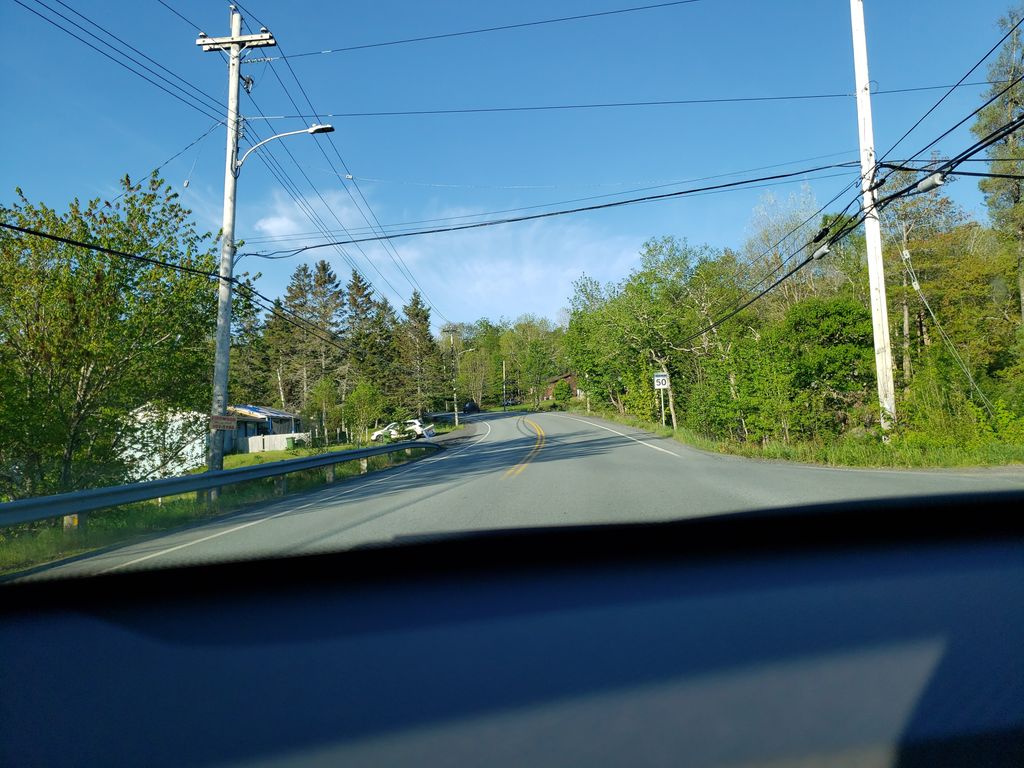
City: halifax